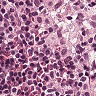
Metastatic tissue present: no